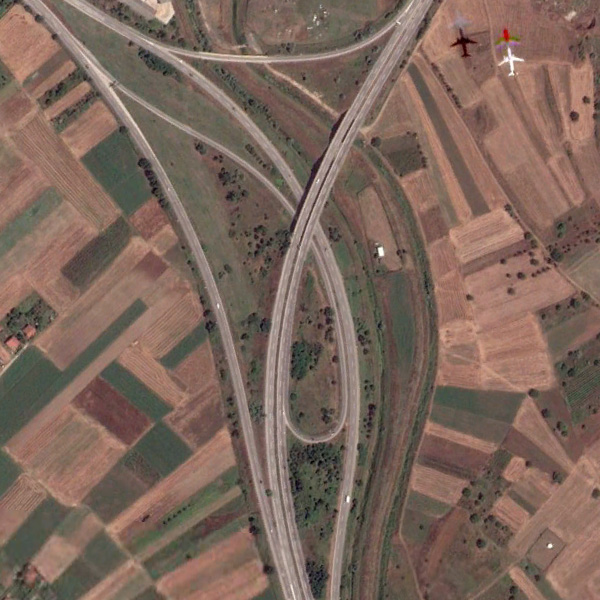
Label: Viaduct